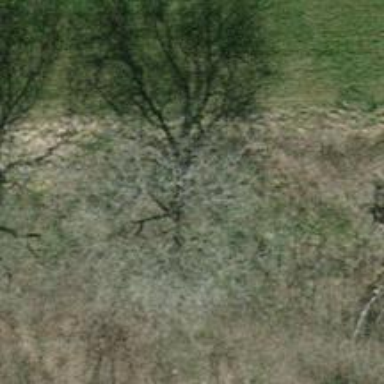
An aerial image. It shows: Broadleaved tree with lush leaves.